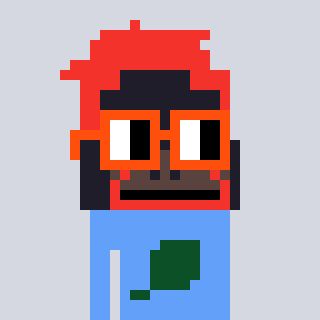
a pixel art character with square orange glasses, a orangutan-shaped head and a blue-colored body on a cool background